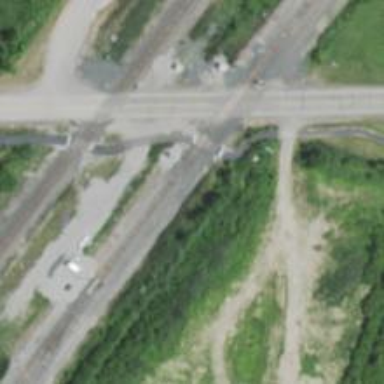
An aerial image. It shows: Railway crossing.